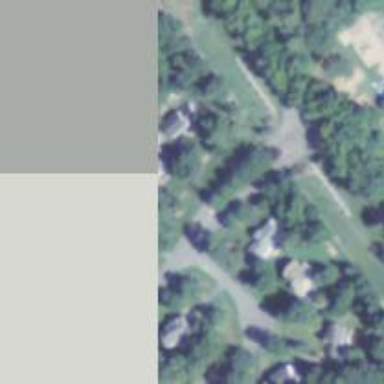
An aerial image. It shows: Residential road.